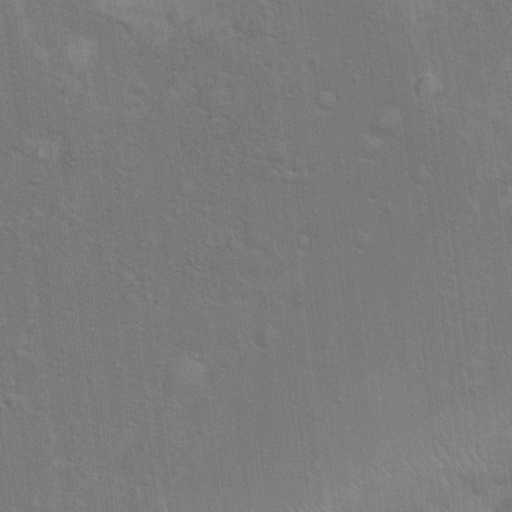
Objects detected: cone